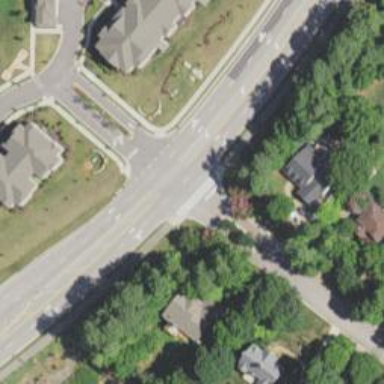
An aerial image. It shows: Marked asphalt footway with crossing.